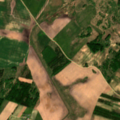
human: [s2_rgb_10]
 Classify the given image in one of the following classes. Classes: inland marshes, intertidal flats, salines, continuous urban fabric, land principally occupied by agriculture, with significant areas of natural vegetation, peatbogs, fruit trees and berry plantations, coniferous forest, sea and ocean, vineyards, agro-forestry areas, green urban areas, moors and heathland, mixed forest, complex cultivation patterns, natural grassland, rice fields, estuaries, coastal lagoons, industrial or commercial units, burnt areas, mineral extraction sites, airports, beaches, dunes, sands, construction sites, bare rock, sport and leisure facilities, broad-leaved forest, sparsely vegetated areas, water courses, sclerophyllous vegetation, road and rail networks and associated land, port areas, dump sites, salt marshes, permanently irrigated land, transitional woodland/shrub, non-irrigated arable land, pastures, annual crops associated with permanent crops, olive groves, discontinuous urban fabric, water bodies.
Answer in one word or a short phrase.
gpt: non-irrigated arable land, pastures, complex cultivation patterns, land principally occupied by agriculture, with significant areas of natural vegetation, mixed forest